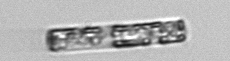
Label: Leptocylindrus